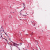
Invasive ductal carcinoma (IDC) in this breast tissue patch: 0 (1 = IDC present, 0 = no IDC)